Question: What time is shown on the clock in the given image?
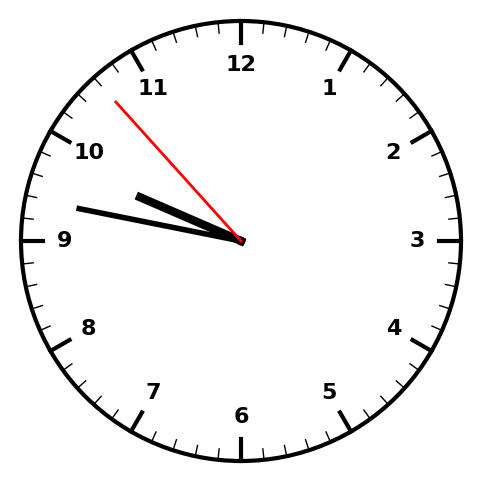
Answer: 09:46:53